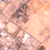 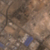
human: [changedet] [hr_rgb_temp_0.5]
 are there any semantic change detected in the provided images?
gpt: Some new buildings and some new roads appear in the desert.